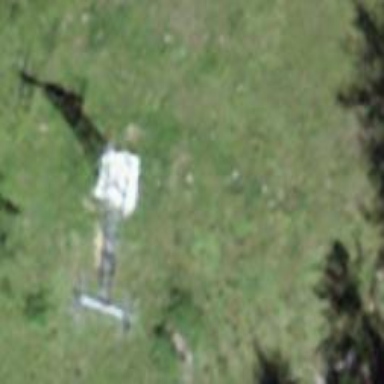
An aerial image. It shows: Pylon used for aerialway.